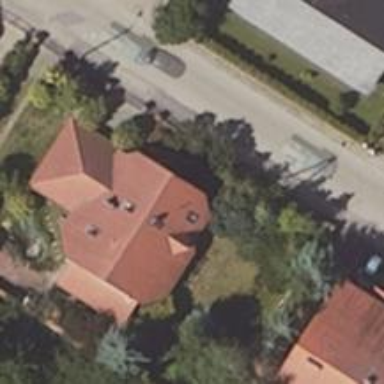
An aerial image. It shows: Residential building.